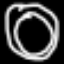
Label: donut